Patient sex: M
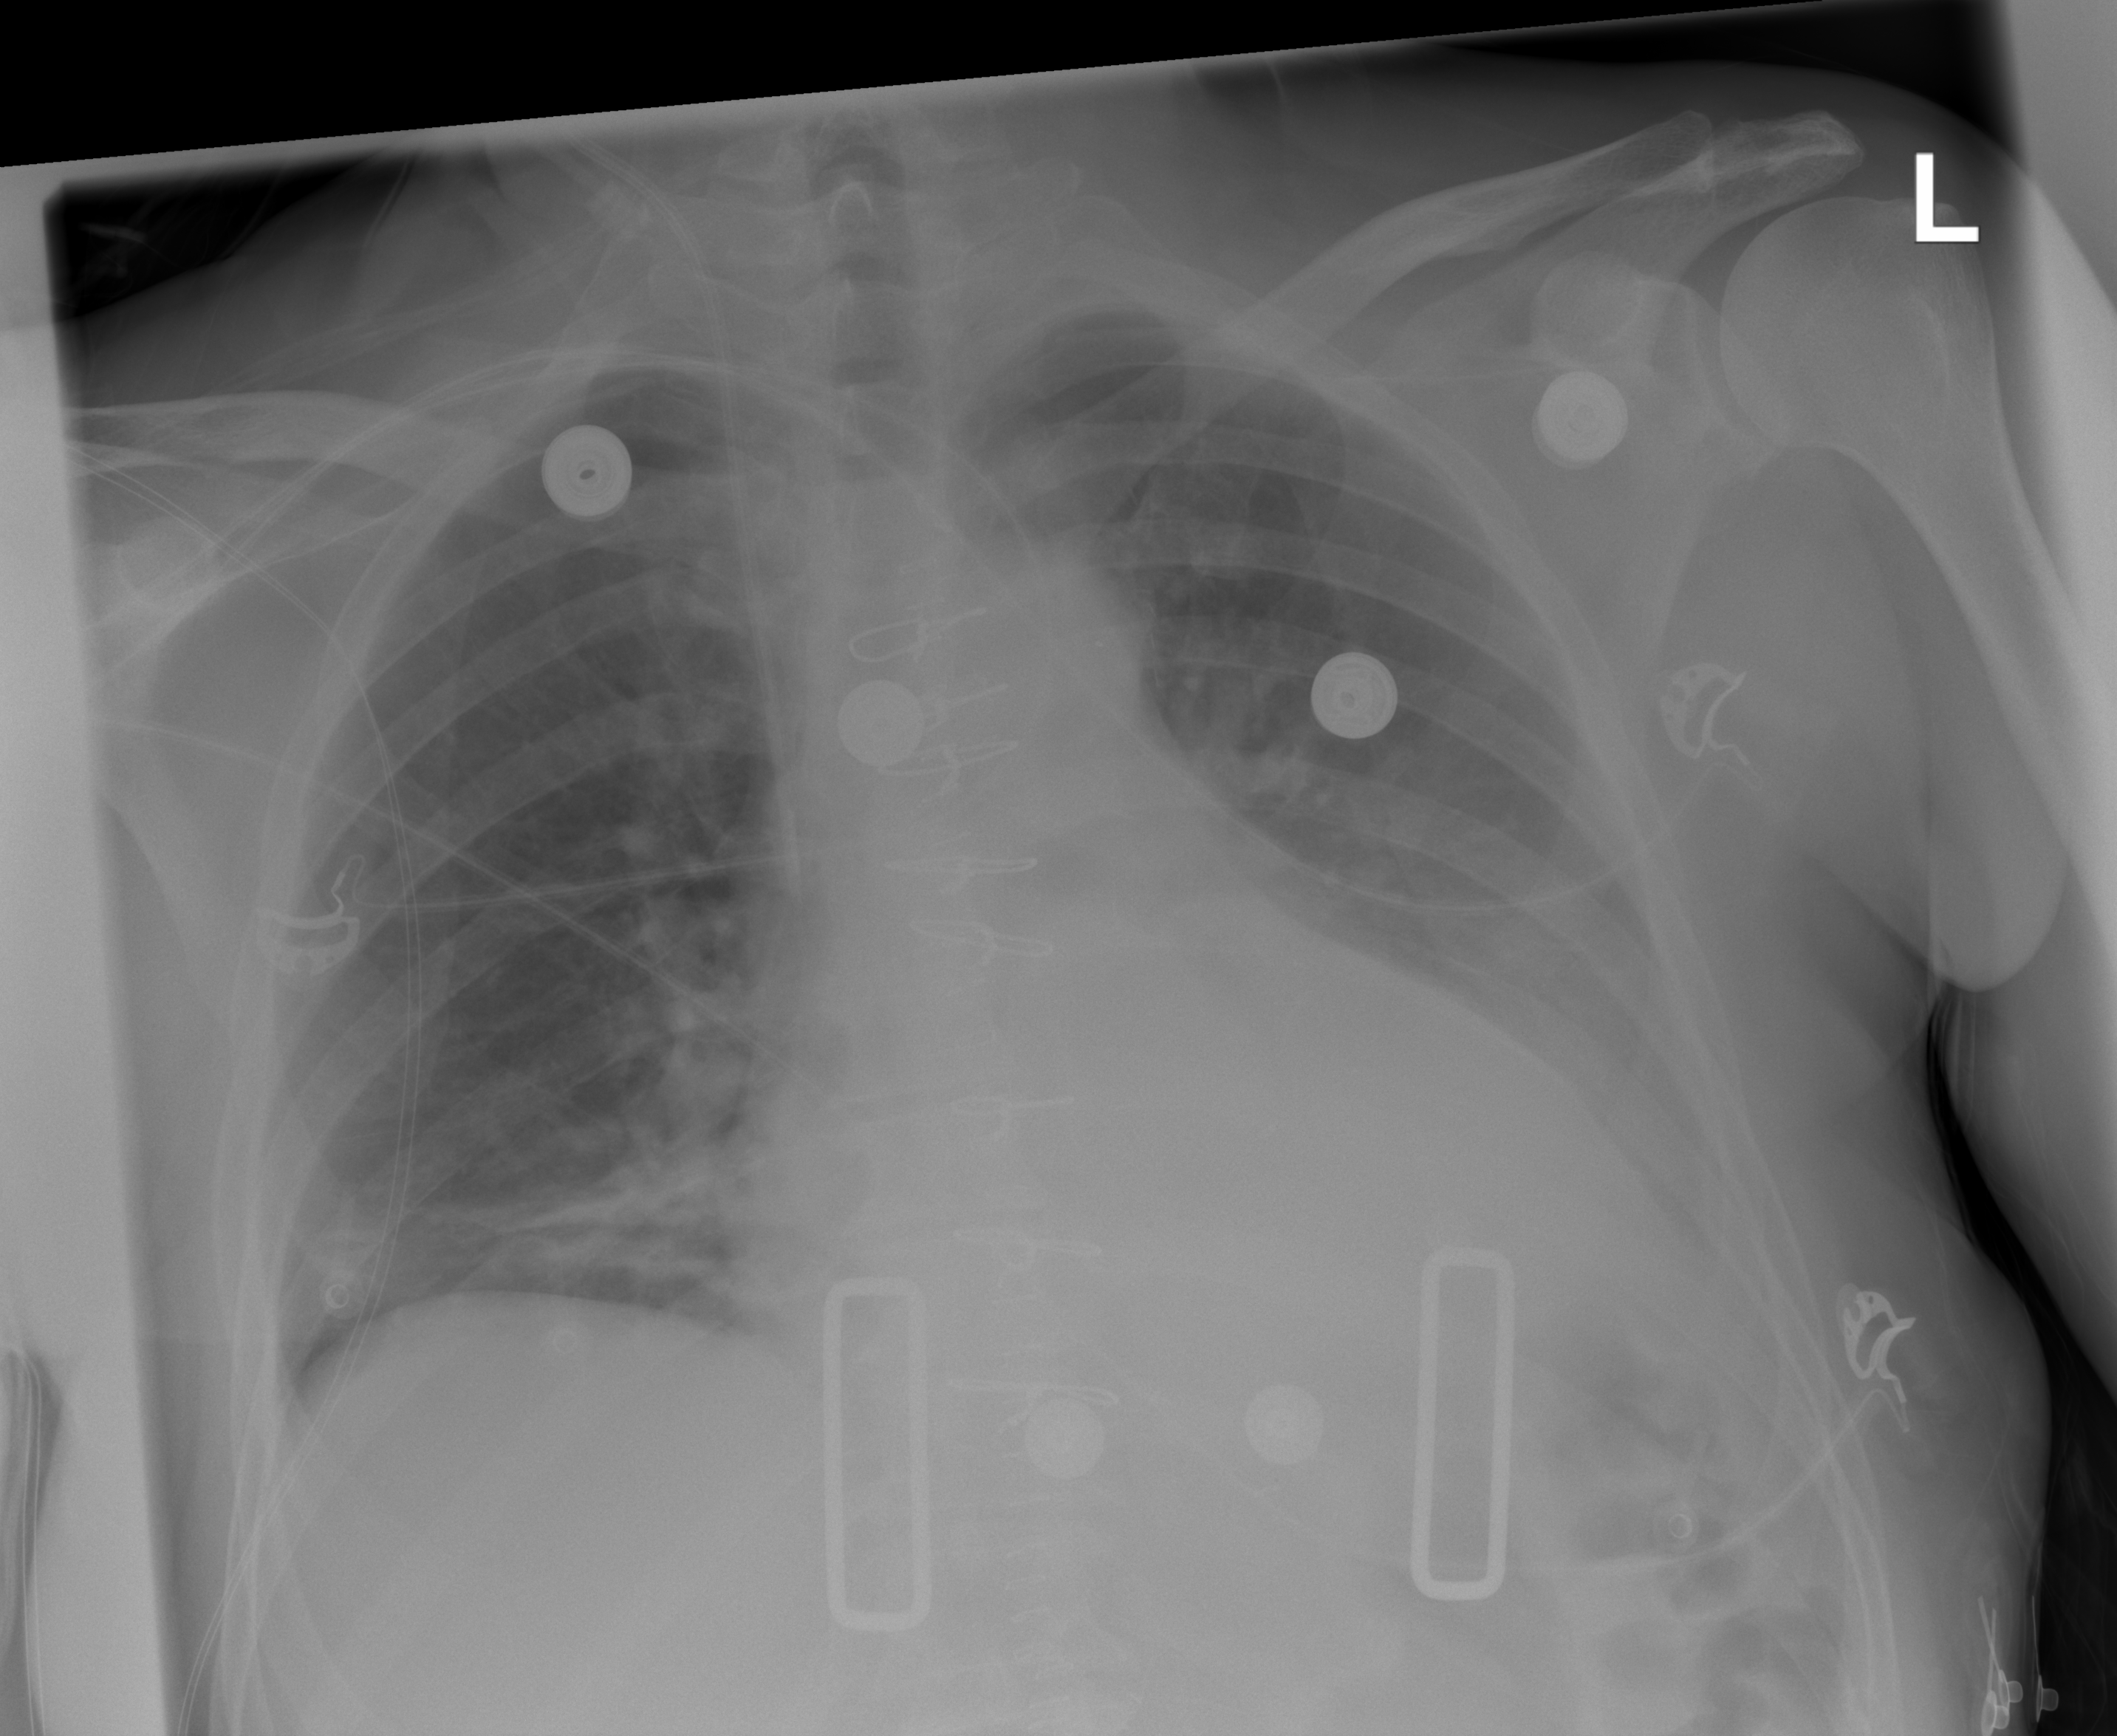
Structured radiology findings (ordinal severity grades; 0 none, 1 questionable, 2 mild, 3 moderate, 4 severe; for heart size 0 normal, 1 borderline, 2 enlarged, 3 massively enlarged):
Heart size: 2
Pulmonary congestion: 2
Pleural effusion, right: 0
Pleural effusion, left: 2
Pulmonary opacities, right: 0
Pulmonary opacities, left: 0
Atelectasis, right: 2
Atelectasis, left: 2